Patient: sex M, age 58
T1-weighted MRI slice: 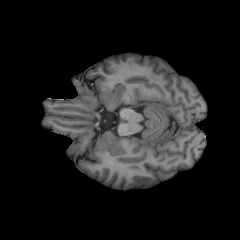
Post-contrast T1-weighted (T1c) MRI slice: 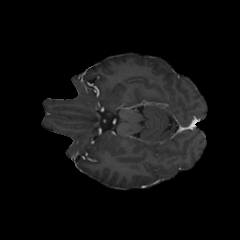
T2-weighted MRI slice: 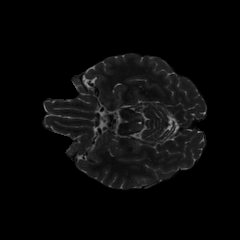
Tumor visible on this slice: no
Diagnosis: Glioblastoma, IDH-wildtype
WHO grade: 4